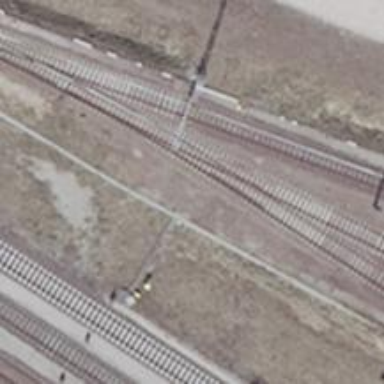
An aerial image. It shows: Railway switch.